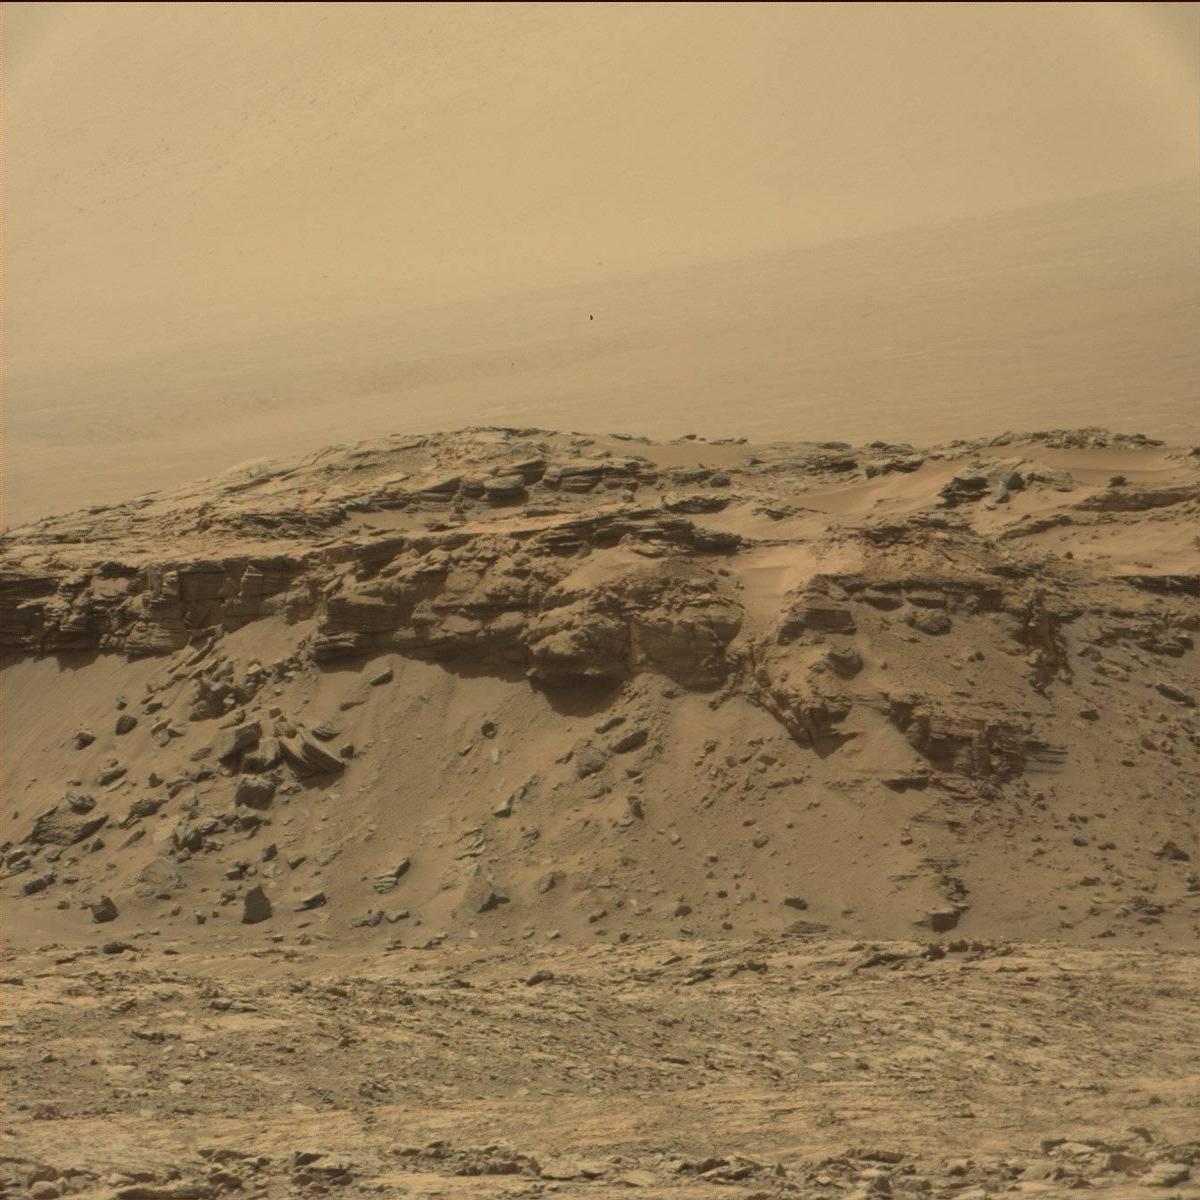
Terrain classes present: Bedrock, Ridge, Sand / Soil